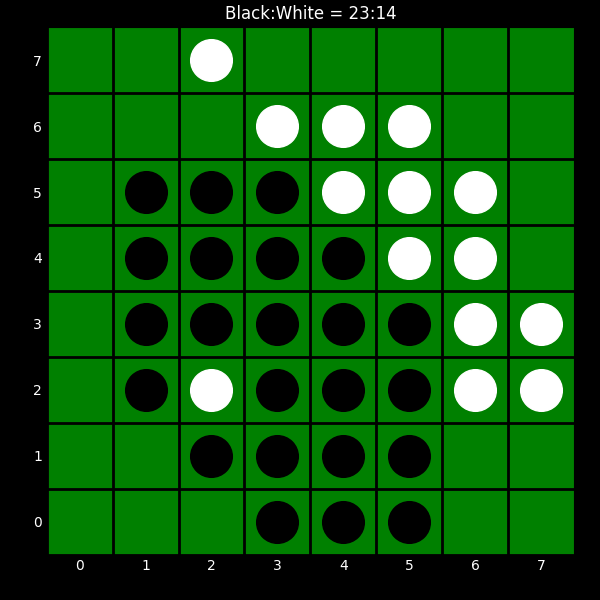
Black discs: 23
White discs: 14